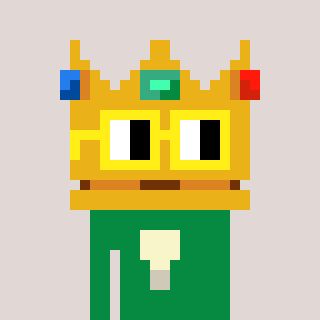
a pixel art character with square yellow glasses, a crown-shaped head and a green-colored body on a warm background